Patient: sex M, age 77
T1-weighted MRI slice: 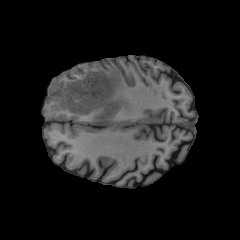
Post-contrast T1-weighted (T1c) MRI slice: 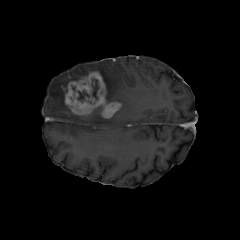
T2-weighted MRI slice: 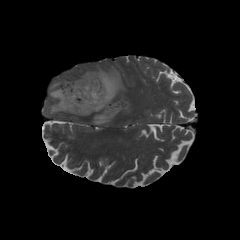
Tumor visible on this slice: yes
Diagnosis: Glioblastoma, IDH-wildtype
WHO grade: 4